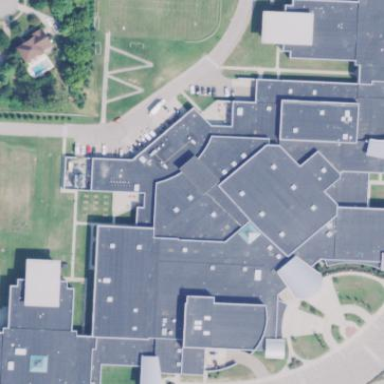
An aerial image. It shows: School building.